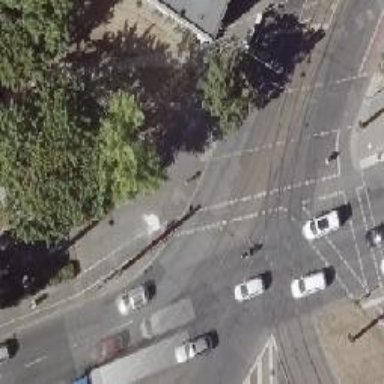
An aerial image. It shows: Crossing with traffic signals.